Field crop: maize
Growth stage: 1
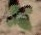
Species: chenopodium